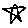
Label: star